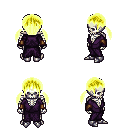
a pixel art fantasy rpg character, male body template, skeleton, purple robe, gold greaves, gold twin-tailed hairstyle, cloth bracers, metal boots, four views (front, back, left, right), 2x2 character sprite sheet, small pixel art, hard edges, no anti-aliasing